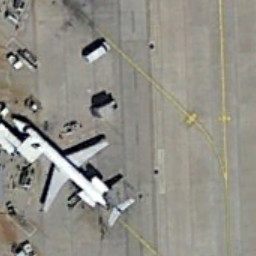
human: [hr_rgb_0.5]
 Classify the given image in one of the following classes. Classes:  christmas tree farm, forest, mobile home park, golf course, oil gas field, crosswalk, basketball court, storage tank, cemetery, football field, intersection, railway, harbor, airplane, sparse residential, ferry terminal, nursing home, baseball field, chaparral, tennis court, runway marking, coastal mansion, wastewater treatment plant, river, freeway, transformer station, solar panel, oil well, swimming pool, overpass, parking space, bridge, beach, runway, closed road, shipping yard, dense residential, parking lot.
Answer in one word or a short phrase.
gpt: airplane